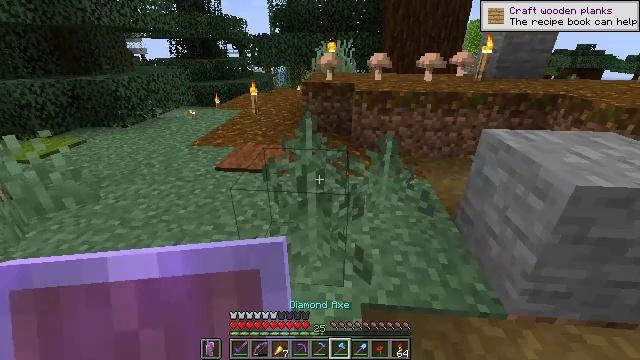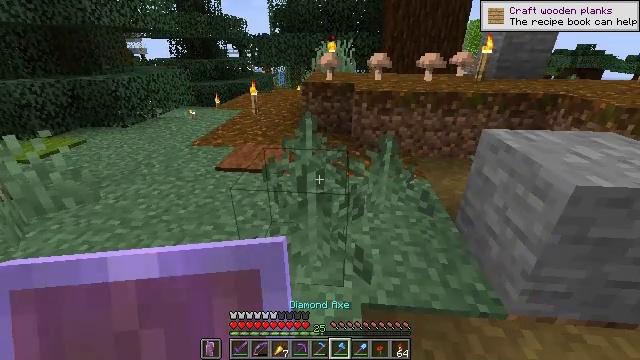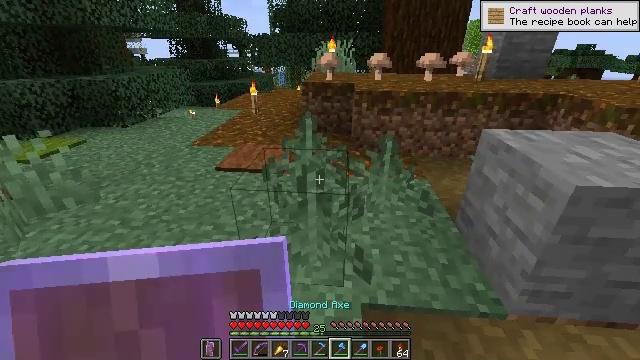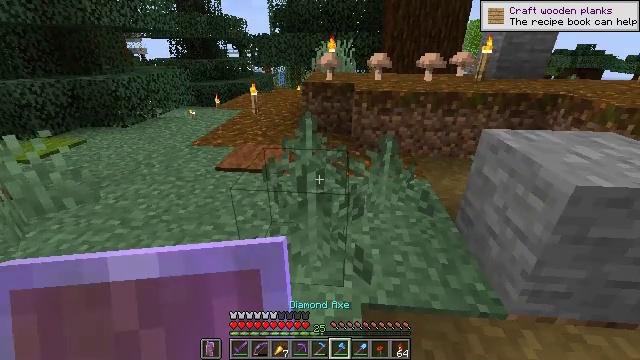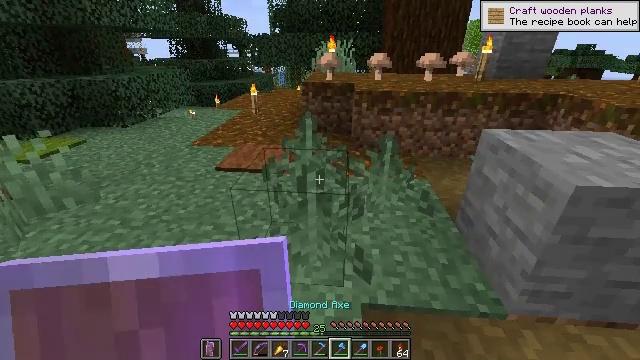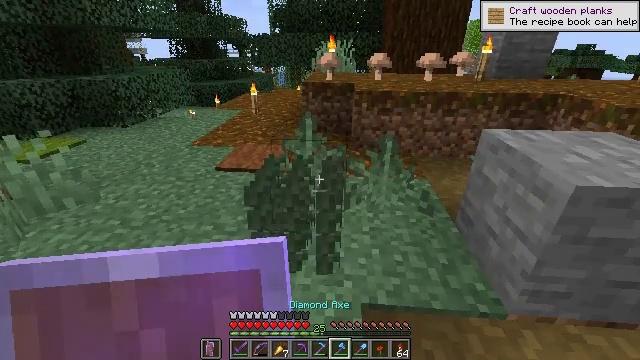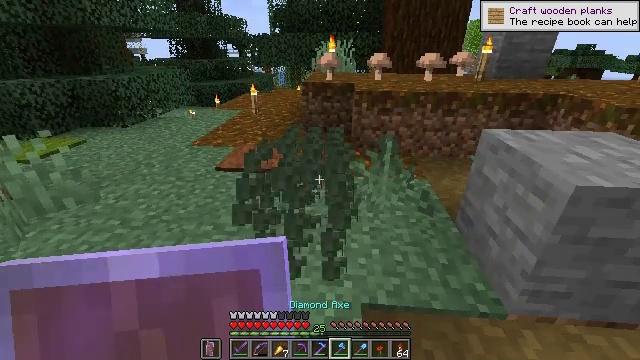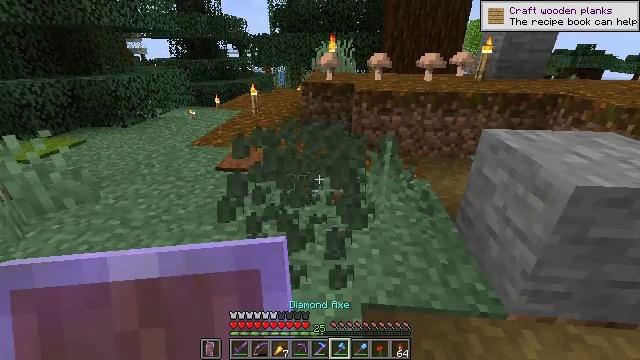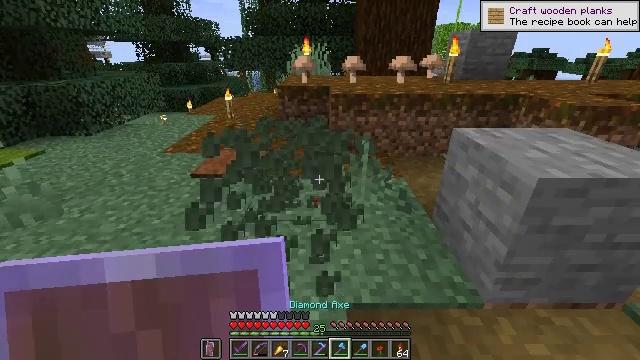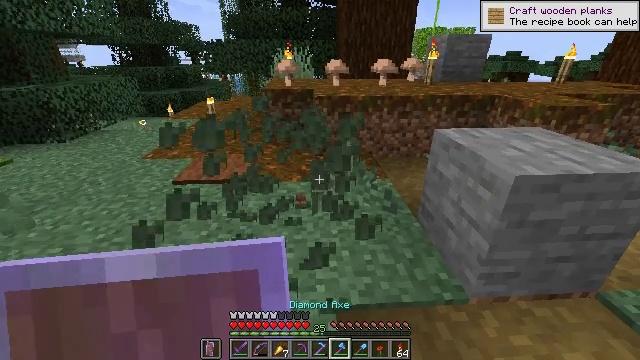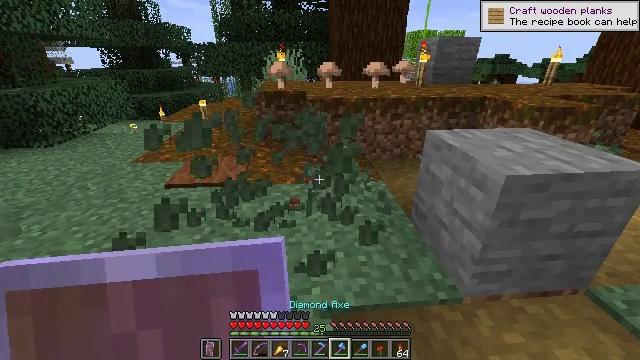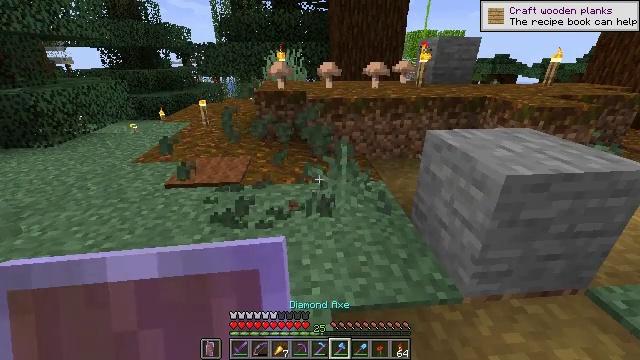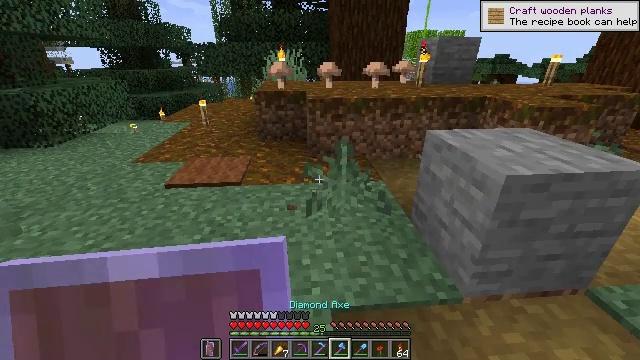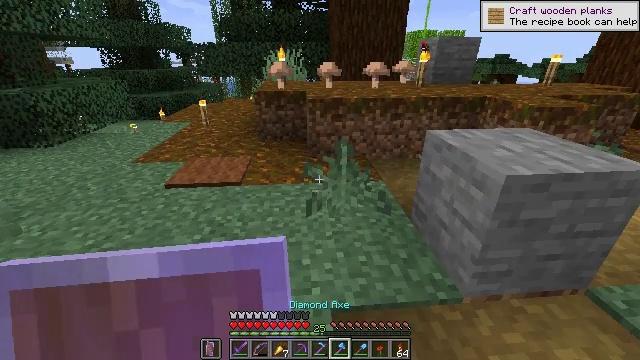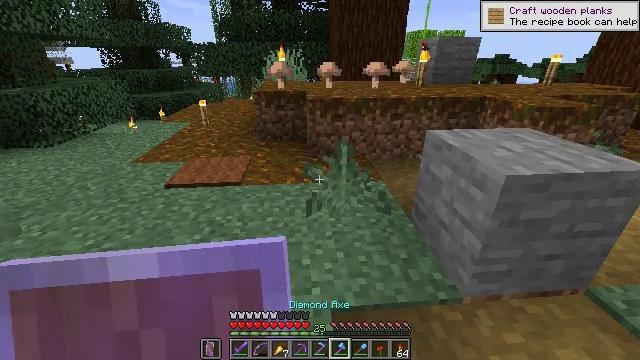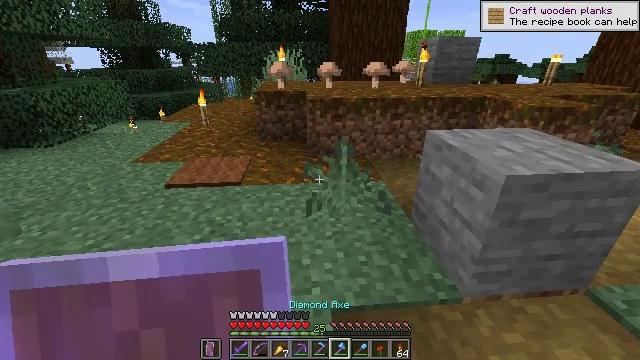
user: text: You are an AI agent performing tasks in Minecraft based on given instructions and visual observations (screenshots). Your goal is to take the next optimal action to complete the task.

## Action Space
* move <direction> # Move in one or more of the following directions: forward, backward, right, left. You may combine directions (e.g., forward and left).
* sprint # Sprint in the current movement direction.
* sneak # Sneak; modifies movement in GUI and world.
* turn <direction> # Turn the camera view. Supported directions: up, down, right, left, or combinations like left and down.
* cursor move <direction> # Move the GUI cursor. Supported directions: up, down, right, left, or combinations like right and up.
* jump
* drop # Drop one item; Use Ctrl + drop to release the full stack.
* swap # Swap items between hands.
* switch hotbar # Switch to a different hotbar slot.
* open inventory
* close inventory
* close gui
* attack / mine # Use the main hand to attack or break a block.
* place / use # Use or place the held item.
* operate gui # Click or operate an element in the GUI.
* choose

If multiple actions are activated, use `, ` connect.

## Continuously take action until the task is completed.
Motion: motion action
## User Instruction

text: Mine fern in the forest.
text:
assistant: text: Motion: no_op
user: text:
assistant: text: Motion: no_op
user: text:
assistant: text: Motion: no_op
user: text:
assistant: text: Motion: no_op
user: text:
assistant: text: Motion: attack / mine
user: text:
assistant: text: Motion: attack / mine
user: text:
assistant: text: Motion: attack / mine
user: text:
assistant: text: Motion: turn right
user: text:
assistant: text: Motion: turn right
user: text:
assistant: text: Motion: turn right
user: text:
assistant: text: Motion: no_op
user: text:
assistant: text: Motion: no_op
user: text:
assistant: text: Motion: no_op
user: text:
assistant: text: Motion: no_op
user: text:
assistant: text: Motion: attack / mine
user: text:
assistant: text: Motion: attack / mine
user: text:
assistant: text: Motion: attack / mine
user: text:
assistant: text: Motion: no_op
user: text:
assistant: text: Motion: no_op
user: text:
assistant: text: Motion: no_op
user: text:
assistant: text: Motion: no_op
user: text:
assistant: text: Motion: no_op
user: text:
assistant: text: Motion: move back
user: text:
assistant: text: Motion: move back
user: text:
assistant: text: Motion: move back
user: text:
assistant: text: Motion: move back
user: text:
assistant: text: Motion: move back
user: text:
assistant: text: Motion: turn right
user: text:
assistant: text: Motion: turn right
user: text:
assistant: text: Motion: no_op